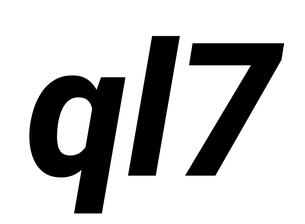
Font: Roboto-Italic_ExtraBold_Italic